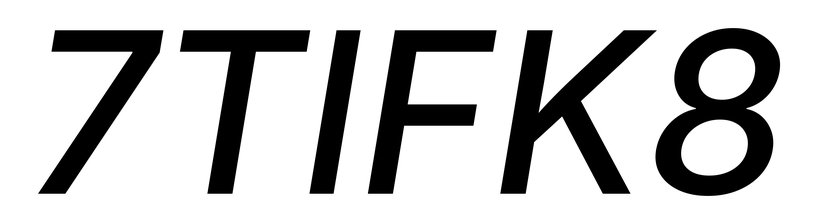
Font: Inter-Italic_Medium_Italic